Current action and preconditions to check: trajectory_clear

Your task: For each precondition in the list above, predict whether it will hold at this action.

Consider the current scene as observed from the mobile robot's camera, and analyze the predicted future states of all dynamic agents (e.g., people, animals, vehicles, or any moving entities) within the NEXT SECOND.

IMPORTANT: Only answer "very likely" if you are absolutely certain—based on strong, clear evidence—that a dynamic agent will violate the precondition in the predicted future state. Do NOT answer "very likely" for unlikely, ambiguous, or low-probability risks.

Ask yourself for each precondition: Is there a high probability, with clear and convincing evidence, that the predicted future states of any dynamic agent will interfere with the predicted future state of the currently executing action within the NEXT SECOND, causing that precondition to fail?

Assess the risk level based on these predictions. Use "likely" or "very likely" if motions create a clear risk of interference.

Use "neutral" or "improbable" if agents are nearby but their predicted paths are clearly diverging or non-conflicting.

Failure Risk Categories: "very improbable", "improbable", "neutral", "likely", "very likely"

Answer Format: Output ONLY the probability_of_failure value from these categories: "very improbable", "improbable", "neutral", "likely", "very likely"

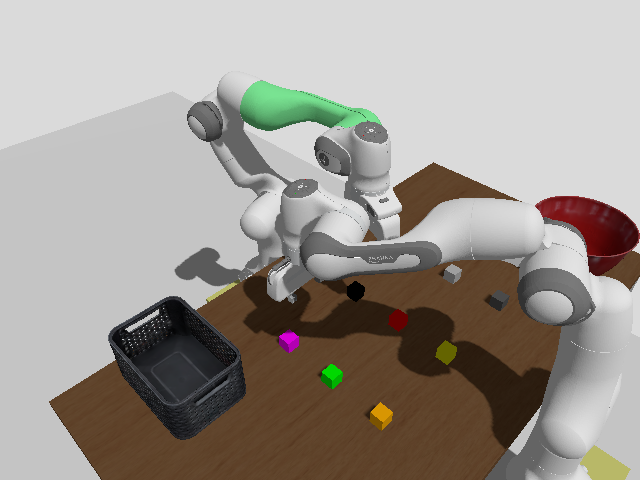

Answer: neutral